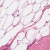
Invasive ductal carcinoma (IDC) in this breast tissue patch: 0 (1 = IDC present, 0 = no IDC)